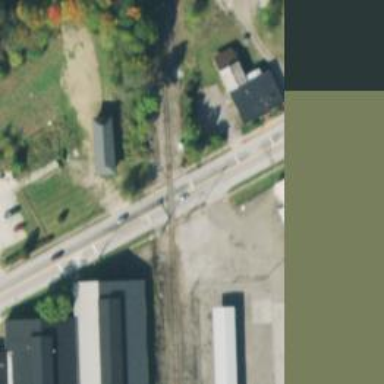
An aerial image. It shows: Railway crossing.